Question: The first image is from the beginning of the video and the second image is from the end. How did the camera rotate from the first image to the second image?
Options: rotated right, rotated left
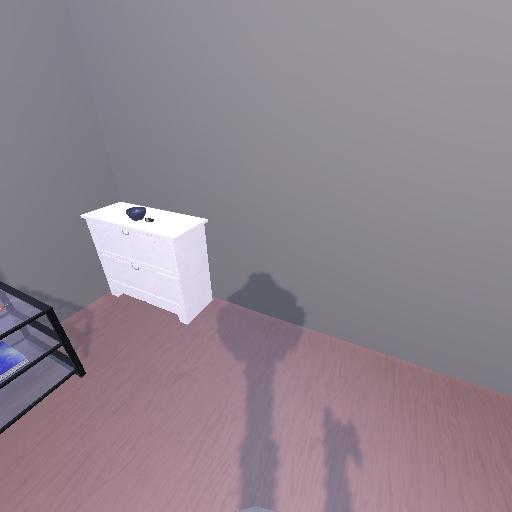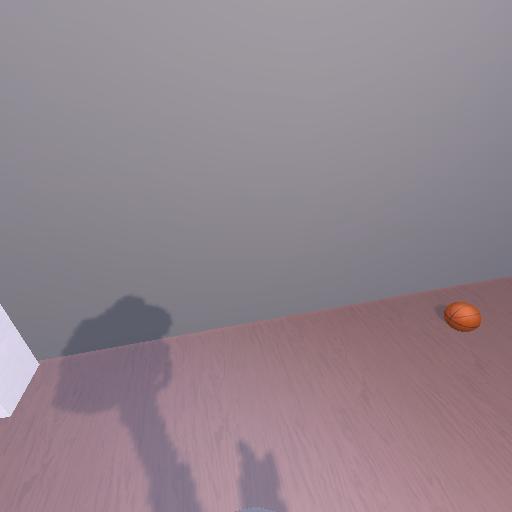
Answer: rotated right